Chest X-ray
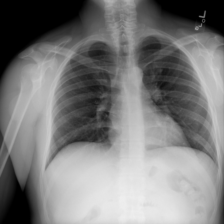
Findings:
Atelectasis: negative
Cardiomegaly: negative
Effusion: negative
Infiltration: negative
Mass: negative
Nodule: negative
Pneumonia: negative
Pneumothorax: negative
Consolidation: negative
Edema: negative
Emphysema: negative
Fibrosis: negative
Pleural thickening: negative
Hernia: negative